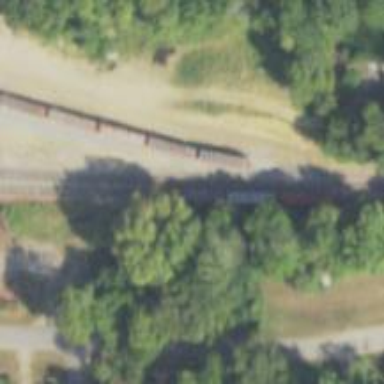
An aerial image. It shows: Rail spur service.